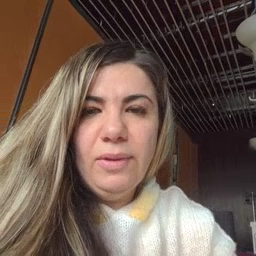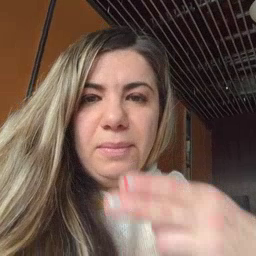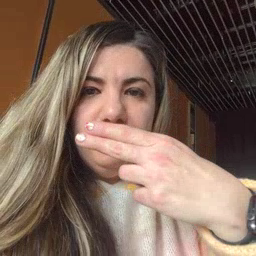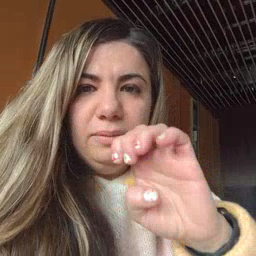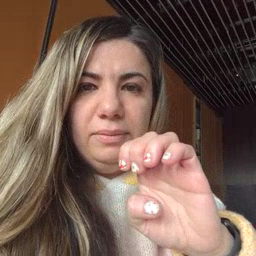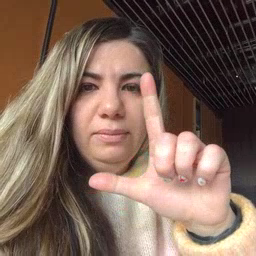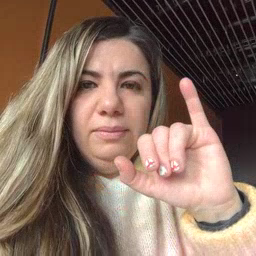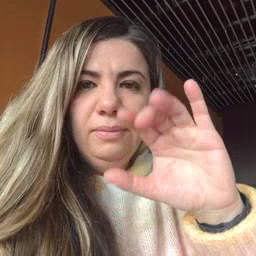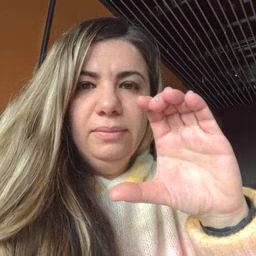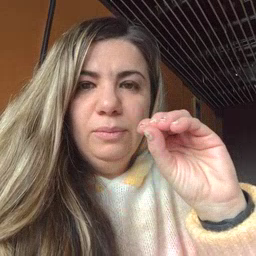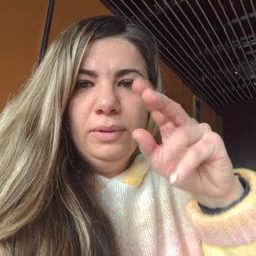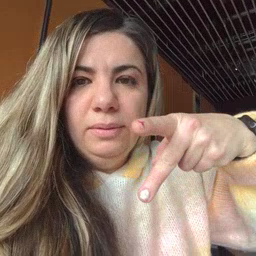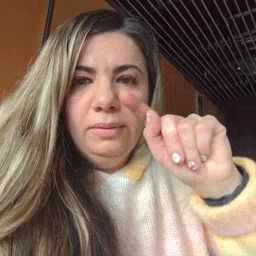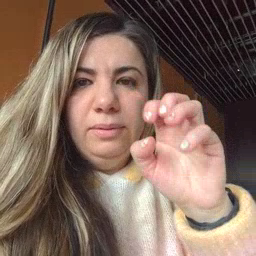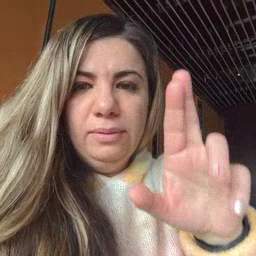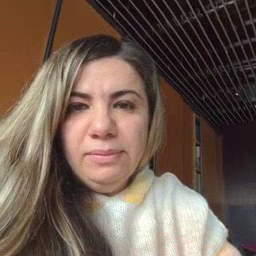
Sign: helicopter